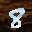
Label: 8